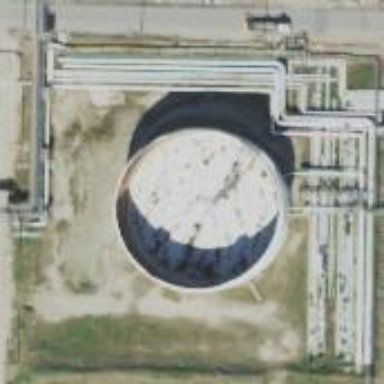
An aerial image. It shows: Storage tank created as man-made structure.